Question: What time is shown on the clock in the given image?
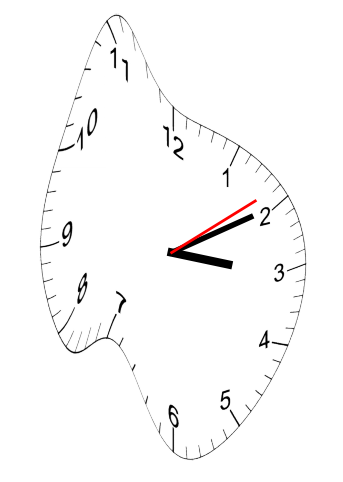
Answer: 03:10:09